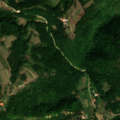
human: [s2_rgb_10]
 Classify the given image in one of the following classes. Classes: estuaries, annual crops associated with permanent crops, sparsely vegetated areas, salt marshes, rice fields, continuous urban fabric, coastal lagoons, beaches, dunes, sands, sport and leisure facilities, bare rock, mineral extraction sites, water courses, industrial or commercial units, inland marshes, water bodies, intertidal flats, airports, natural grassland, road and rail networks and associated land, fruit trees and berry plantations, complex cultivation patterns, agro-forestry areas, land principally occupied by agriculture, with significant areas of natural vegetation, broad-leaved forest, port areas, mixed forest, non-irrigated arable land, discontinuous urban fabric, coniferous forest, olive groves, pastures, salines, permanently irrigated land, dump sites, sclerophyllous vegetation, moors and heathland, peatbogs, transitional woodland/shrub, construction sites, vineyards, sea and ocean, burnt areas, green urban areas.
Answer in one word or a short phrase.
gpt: complex cultivation patterns, land principally occupied by agriculture, with significant areas of natural vegetation, broad-leaved forest